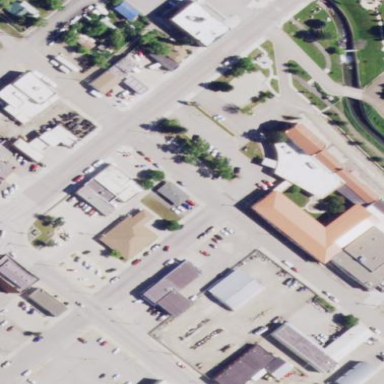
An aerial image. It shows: Retail area.